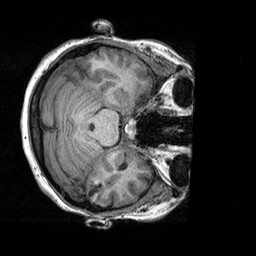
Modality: T1w
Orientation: axial
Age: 22
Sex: female
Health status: healthy
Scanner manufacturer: siemens
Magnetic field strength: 3 T
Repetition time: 2.3 s
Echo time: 0.00303 s